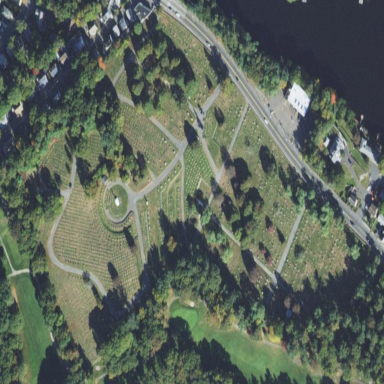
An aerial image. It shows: Cemetery with historic significance.